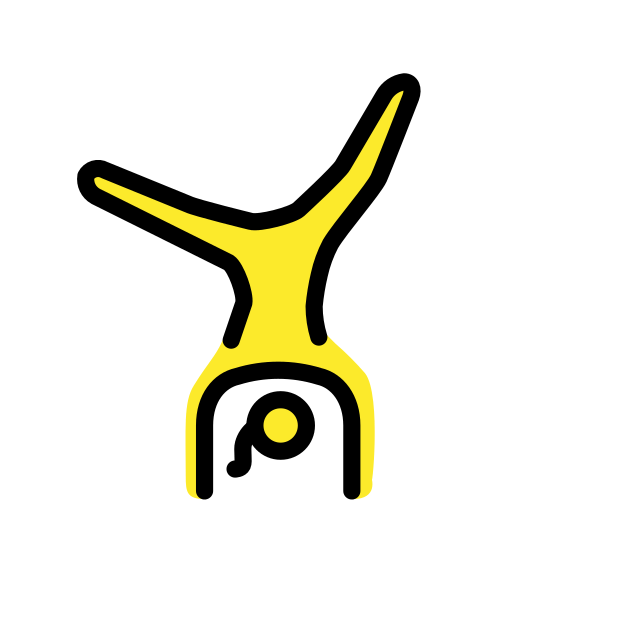
woman cartwheeling